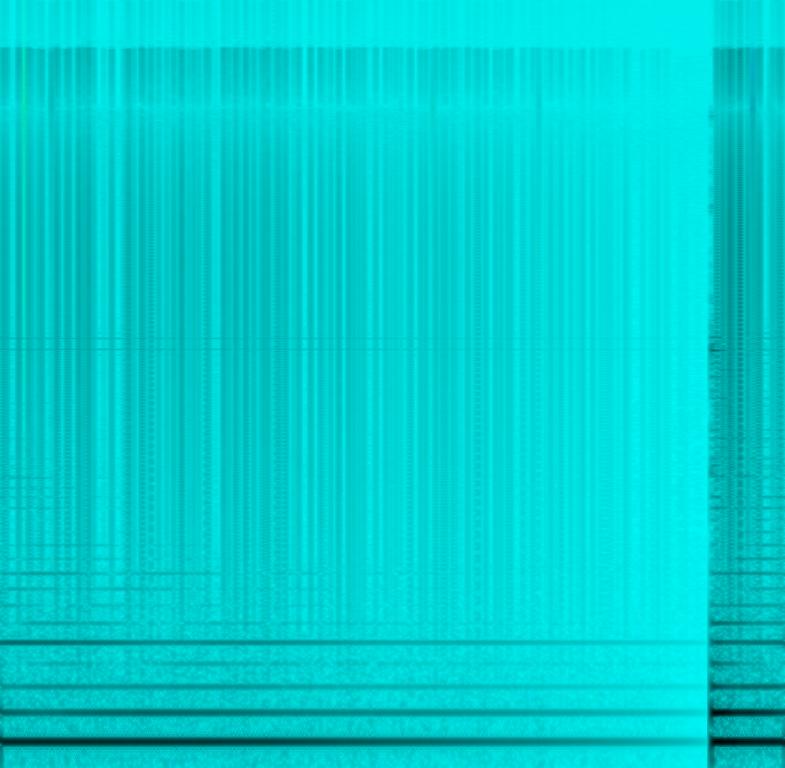
This clip is an instrumental. The tempo is slow with a stringed instrument playing a single monotone note. There is the sound of static in the background. This sound is of a stringed instrument getting tuned but it has a spooky, eerie, sinister and scary vibe when combined with the static in the background.